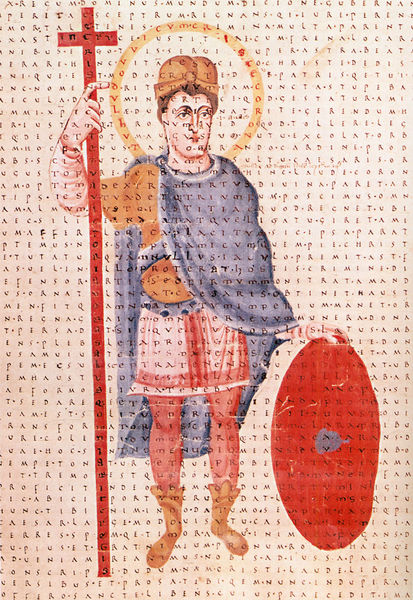
Titel: Ludwig der Fromme als miles Christianus
Institution: Rom, Biblioteca Apostolica (Vatican)
Schlagwörter: blau, hand, mann, umhang, weiß, gelb, braun, hut, zeichnung, rot, muster, rock, kappe, stehen, bild, mantel, blatt, krone, schrift, stab, könig, schild, kreuz, buchstaben, soldat, stiefel, blat, heiligenschein, nimbus, mittelalter, heiliger, buchmalerei, code, übermalt, haleten